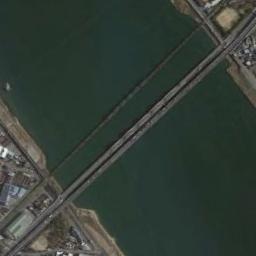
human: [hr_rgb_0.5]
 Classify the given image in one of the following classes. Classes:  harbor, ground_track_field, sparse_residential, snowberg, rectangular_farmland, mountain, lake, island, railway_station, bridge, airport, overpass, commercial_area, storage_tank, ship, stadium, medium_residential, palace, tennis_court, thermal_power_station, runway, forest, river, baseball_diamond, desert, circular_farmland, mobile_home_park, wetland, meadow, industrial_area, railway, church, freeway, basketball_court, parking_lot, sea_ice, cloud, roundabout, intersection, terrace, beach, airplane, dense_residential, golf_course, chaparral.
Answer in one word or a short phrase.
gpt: bridge